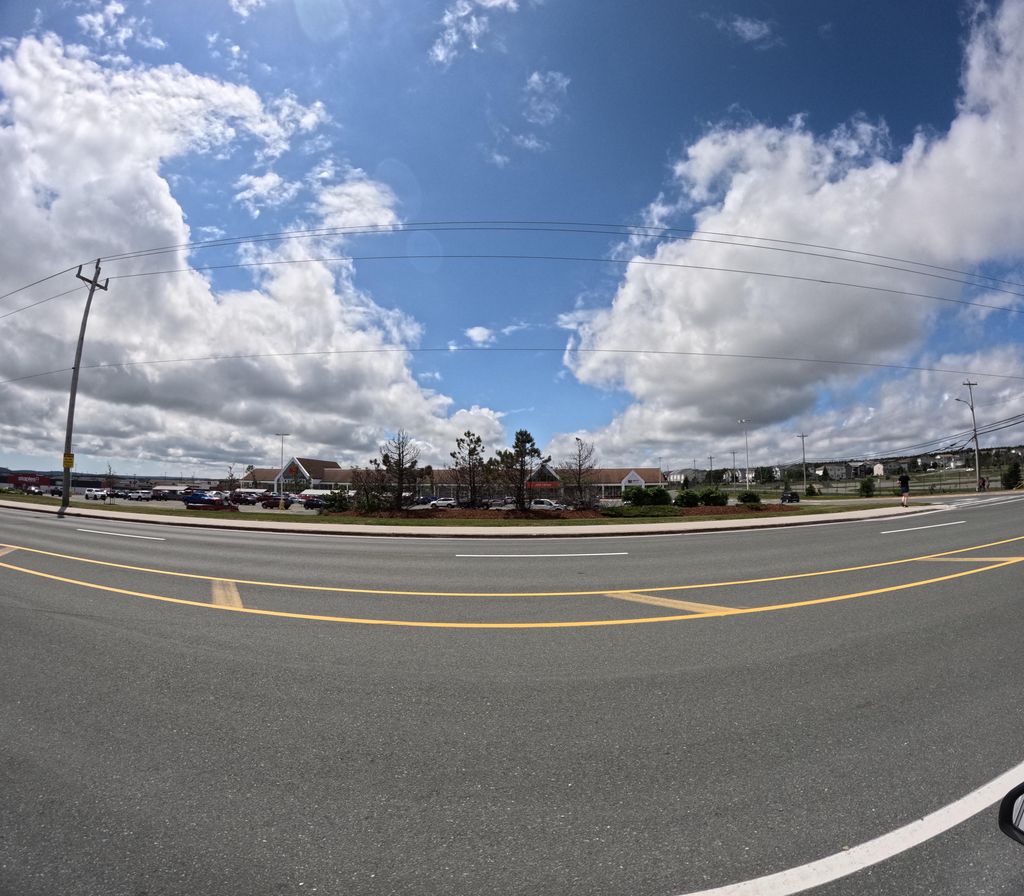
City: st_johns